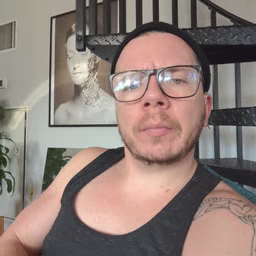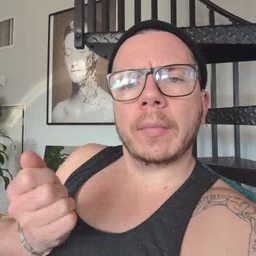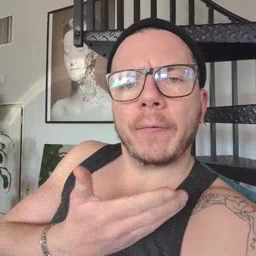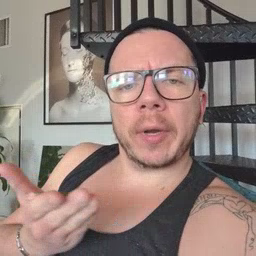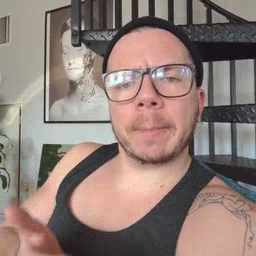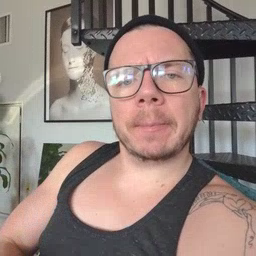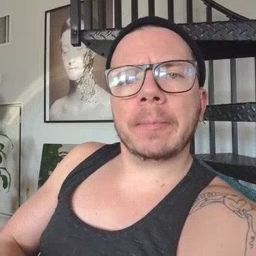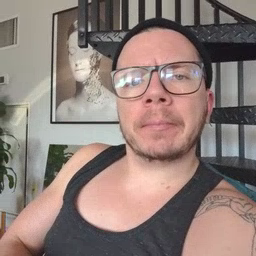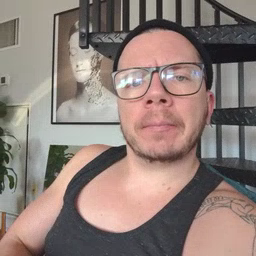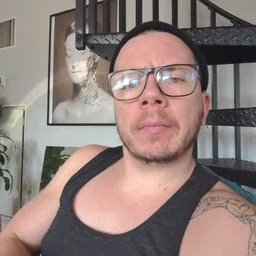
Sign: every